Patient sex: M
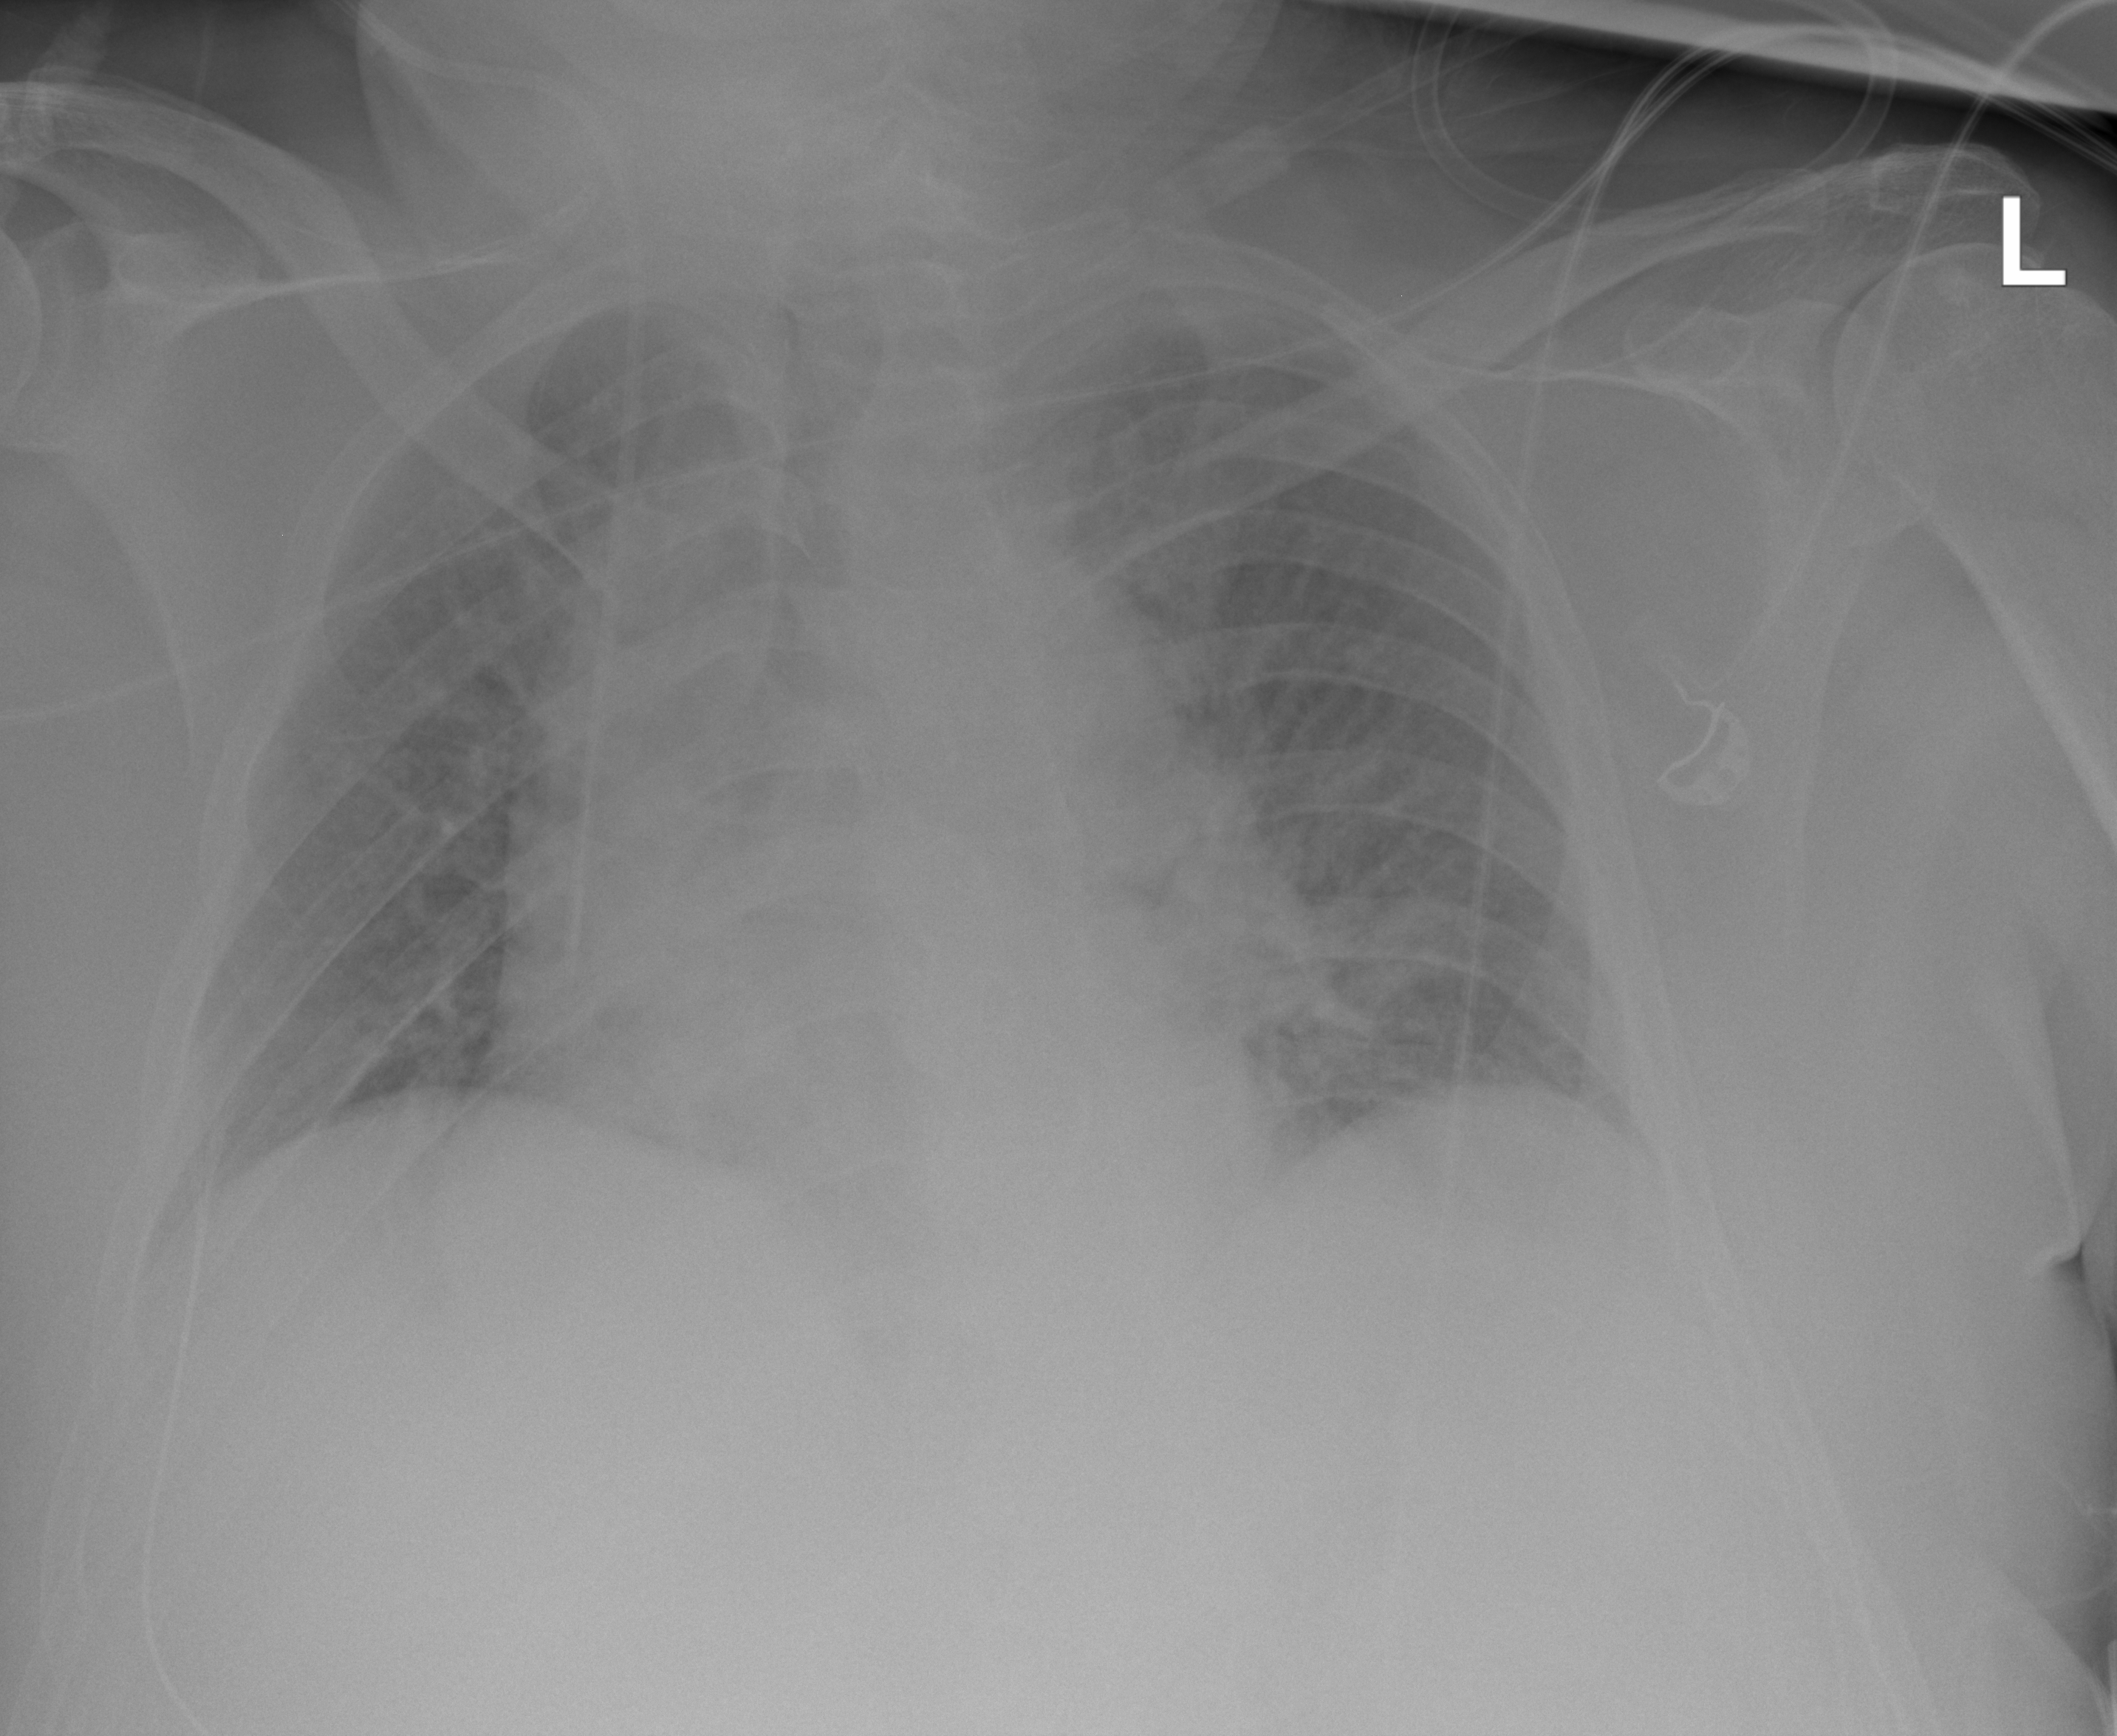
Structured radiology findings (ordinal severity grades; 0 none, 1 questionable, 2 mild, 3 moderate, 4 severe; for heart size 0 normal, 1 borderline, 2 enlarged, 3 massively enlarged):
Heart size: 2
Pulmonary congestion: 2
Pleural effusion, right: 0
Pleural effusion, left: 0
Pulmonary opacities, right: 0
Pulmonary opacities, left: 0
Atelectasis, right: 0
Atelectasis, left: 0